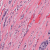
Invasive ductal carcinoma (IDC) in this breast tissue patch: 1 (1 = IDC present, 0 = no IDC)